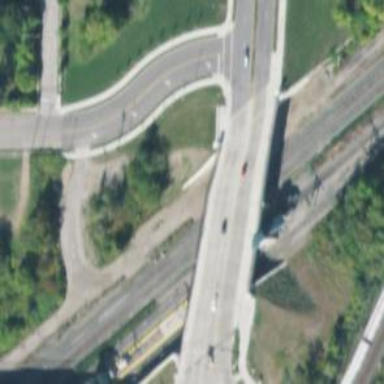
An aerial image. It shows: Primary highway bridge with separate cycleway.